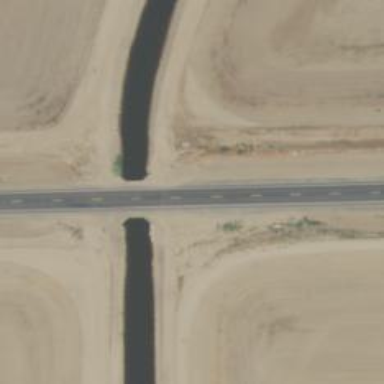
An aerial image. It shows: Culvert underpass for canal.